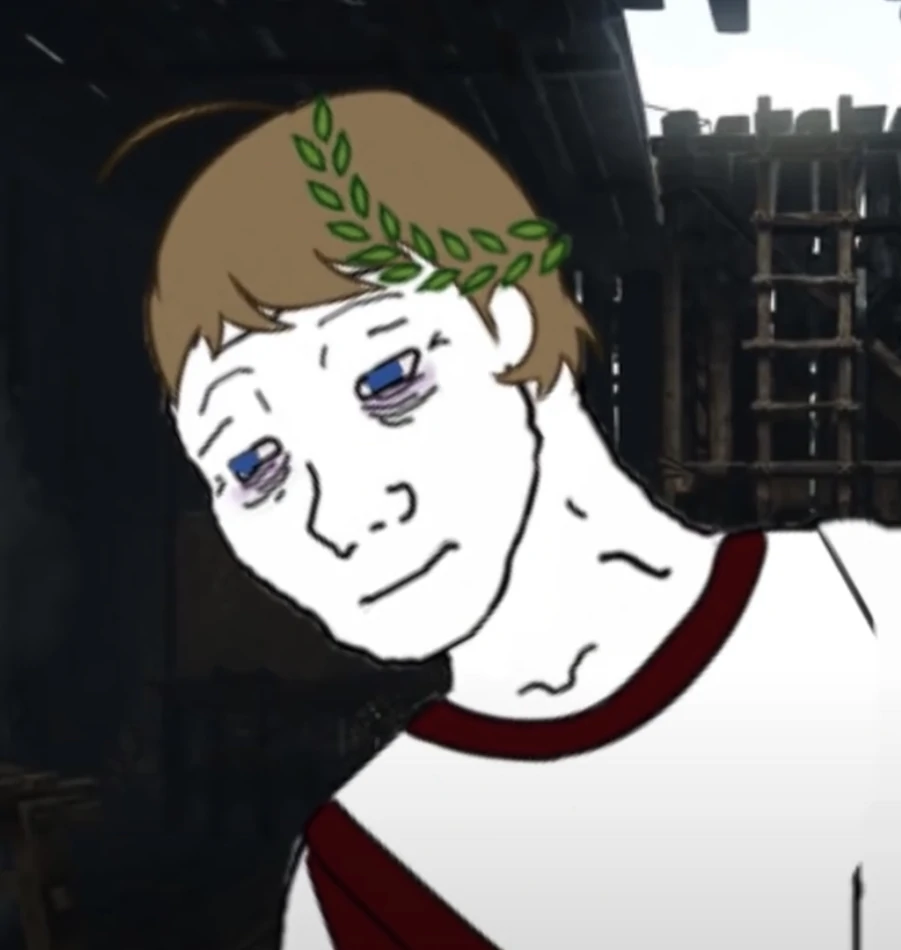
Label: 5_Wojak_with_Background